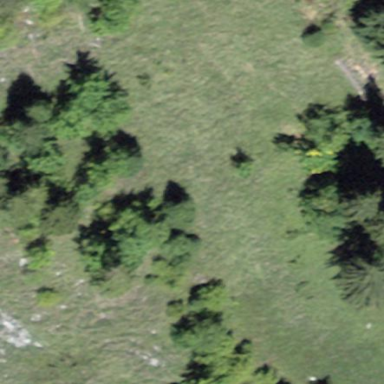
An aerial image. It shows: Picturesque grassland.